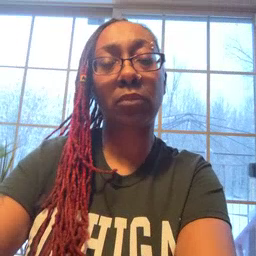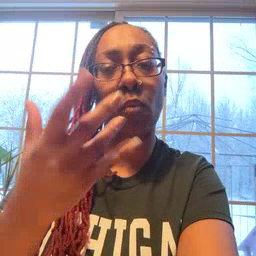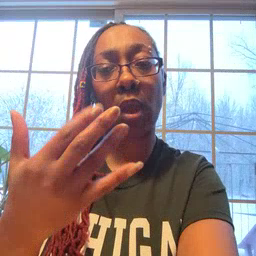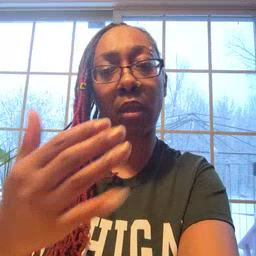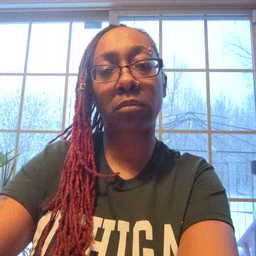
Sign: wait